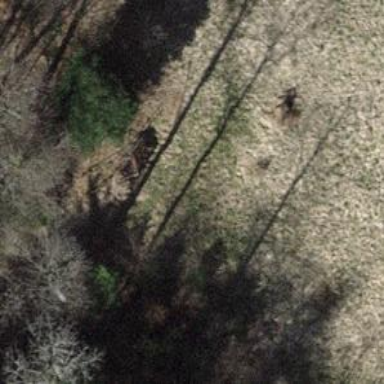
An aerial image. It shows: Shelter that serves as hunting stand.